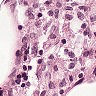
Metastatic tissue present: no